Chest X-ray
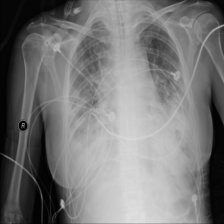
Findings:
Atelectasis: negative
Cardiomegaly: negative
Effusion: negative
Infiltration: positive
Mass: negative
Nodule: negative
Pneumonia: negative
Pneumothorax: negative
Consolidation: negative
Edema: negative
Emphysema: negative
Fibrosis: negative
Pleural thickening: negative
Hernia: negative